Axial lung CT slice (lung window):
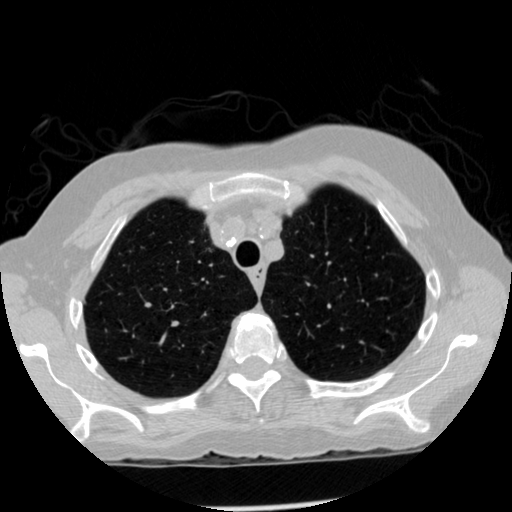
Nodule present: no